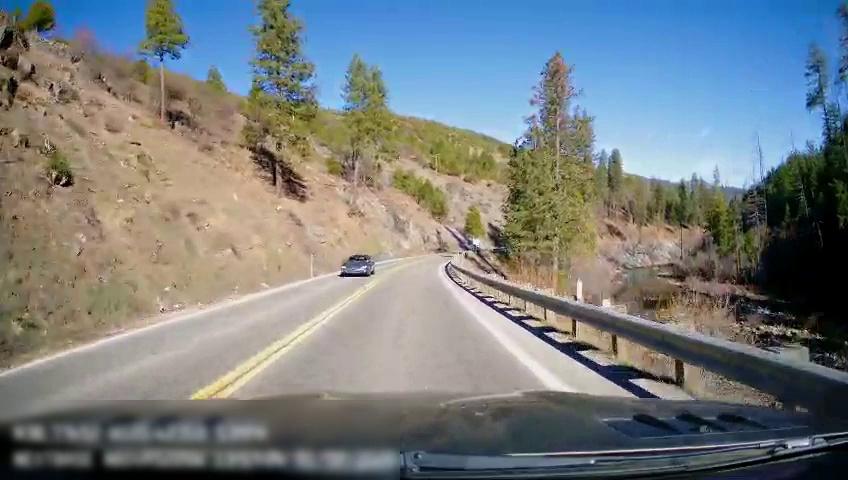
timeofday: Day
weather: Sunny
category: Drivable Space
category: Drivable Space
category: Vehicles | Car
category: Lanes | Opposite Lane
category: Lanes | Current Lane
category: Lanes | Opposite Lane
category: Lanes | Current Lane